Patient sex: M
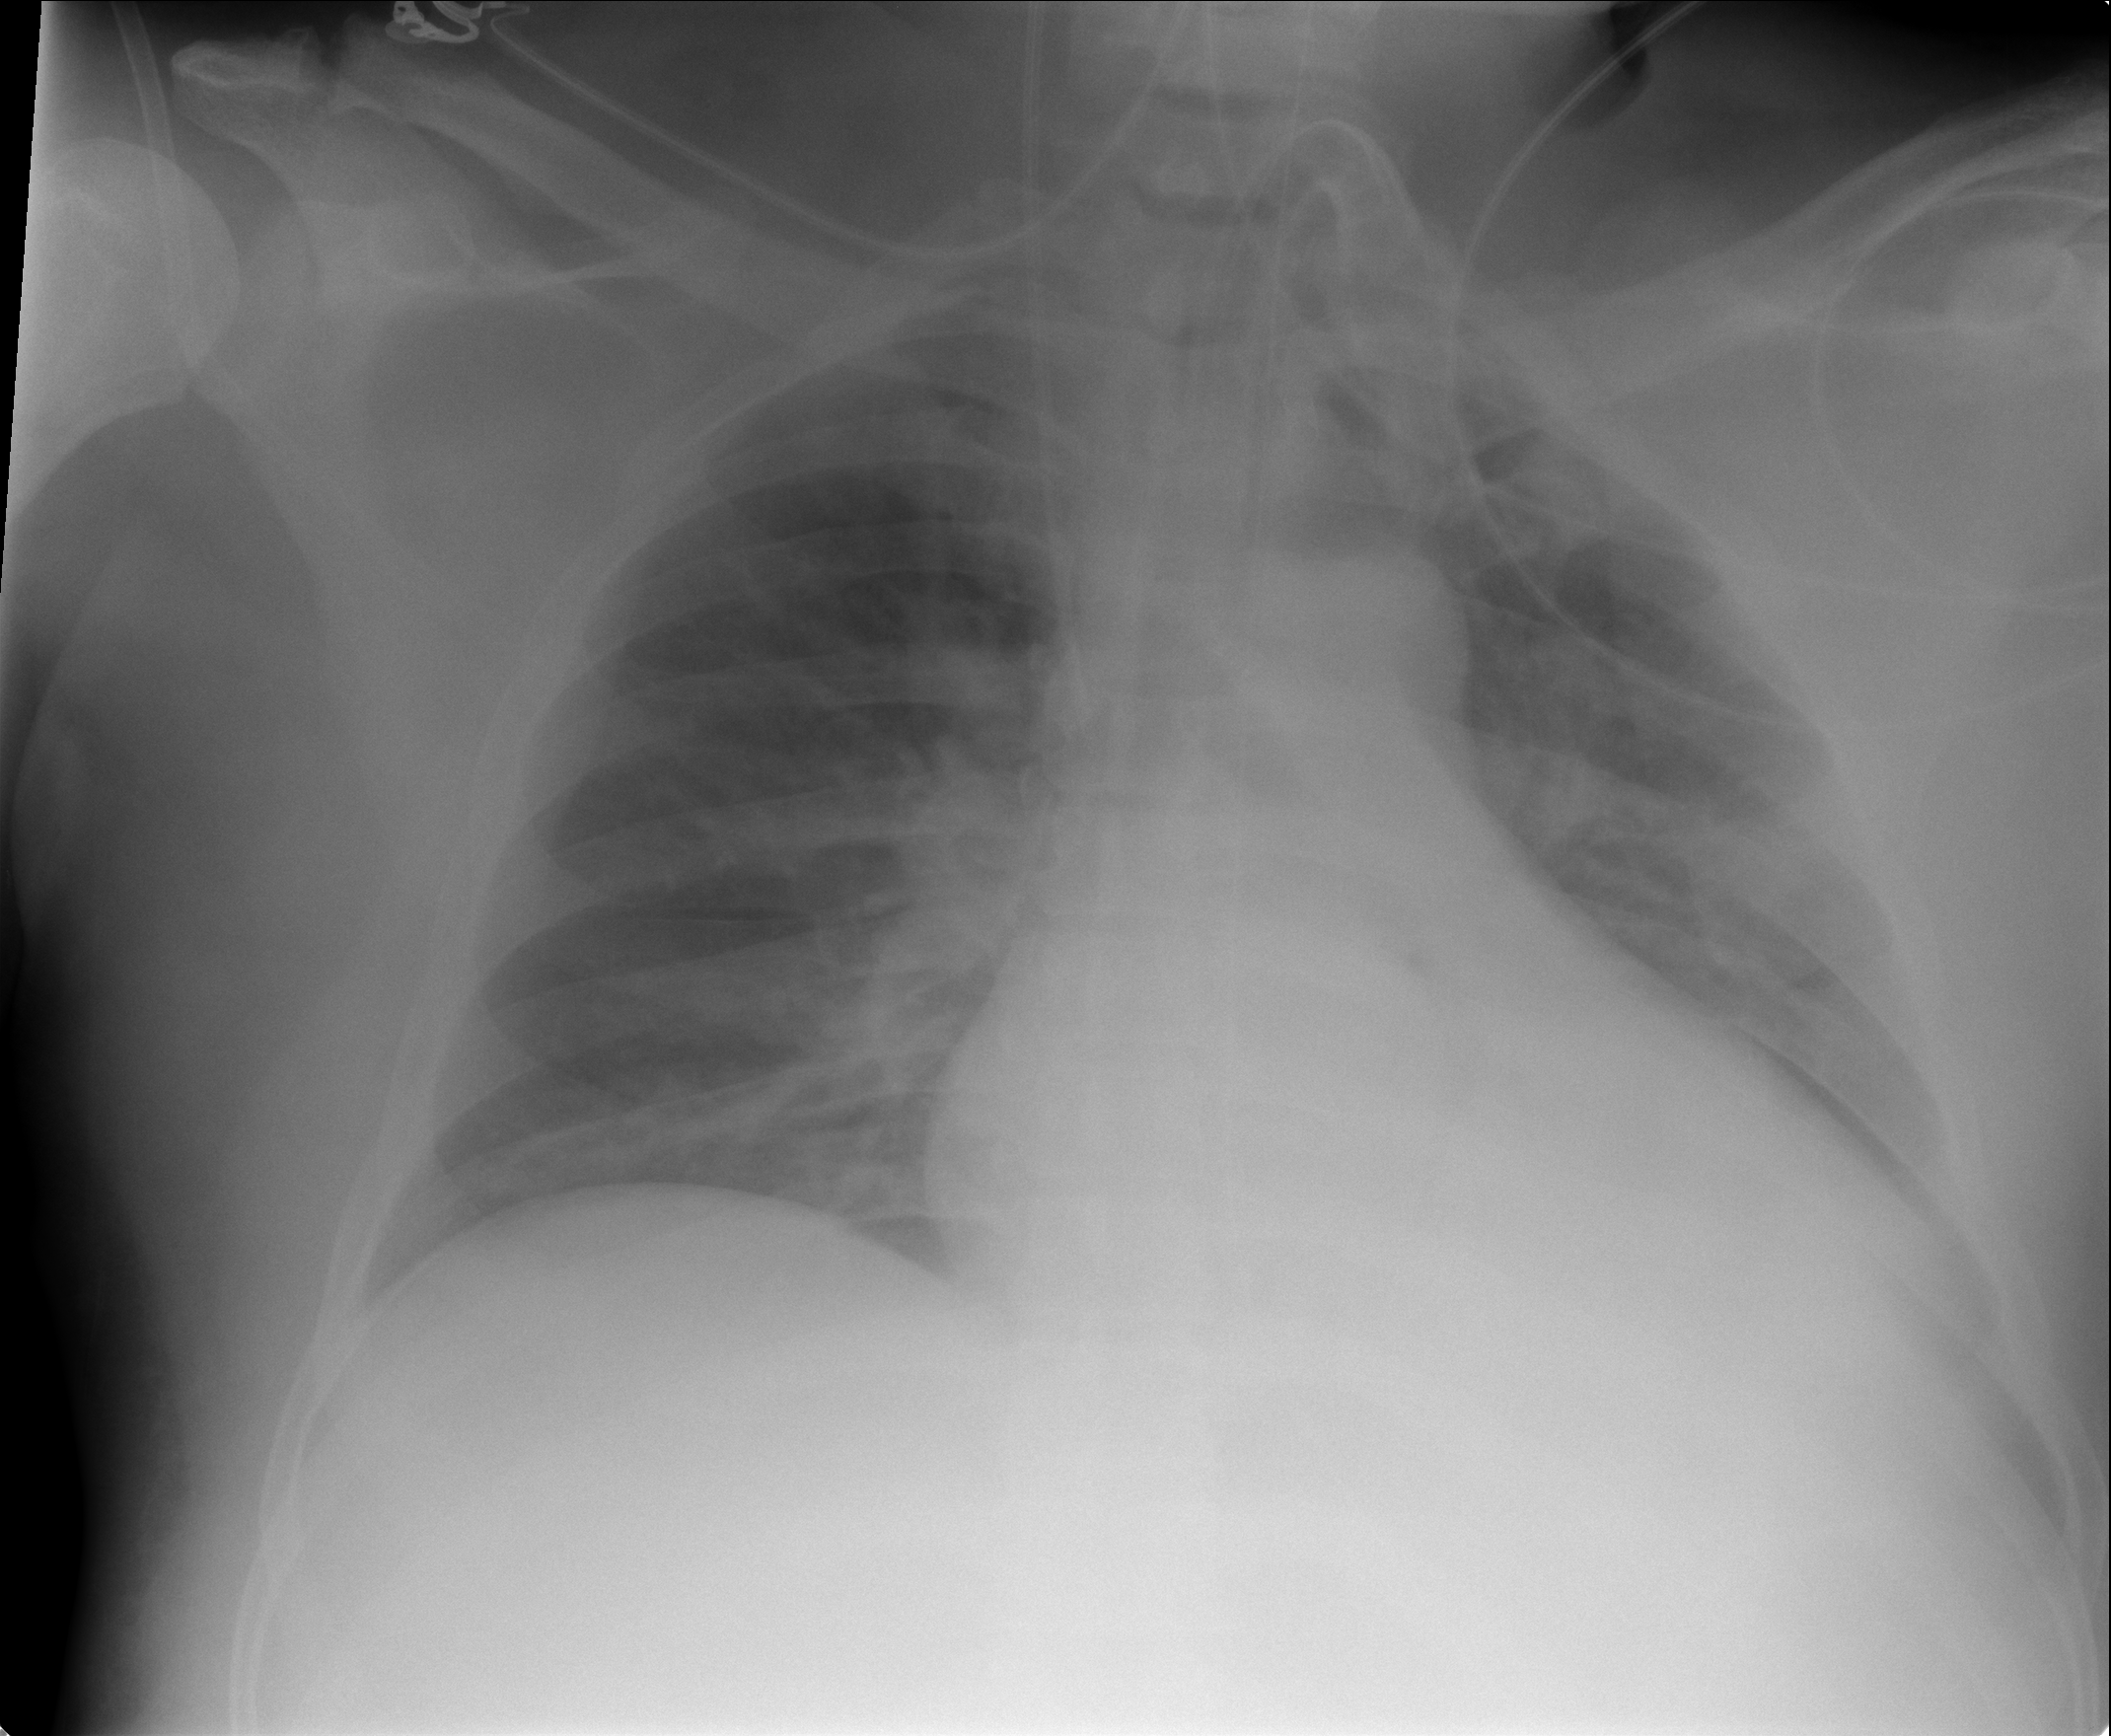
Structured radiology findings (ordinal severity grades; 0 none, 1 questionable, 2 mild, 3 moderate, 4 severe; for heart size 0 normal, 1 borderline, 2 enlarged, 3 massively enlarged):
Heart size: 2
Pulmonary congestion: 3
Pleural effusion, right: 0
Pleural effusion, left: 2
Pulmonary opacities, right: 0
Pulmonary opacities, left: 0
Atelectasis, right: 0
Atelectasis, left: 0